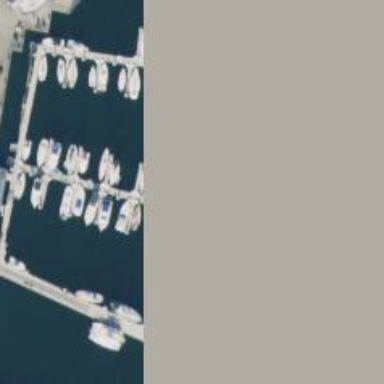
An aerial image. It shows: Pier with mooring facilities.